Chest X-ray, AP view. Patient: 62 years old, sex M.
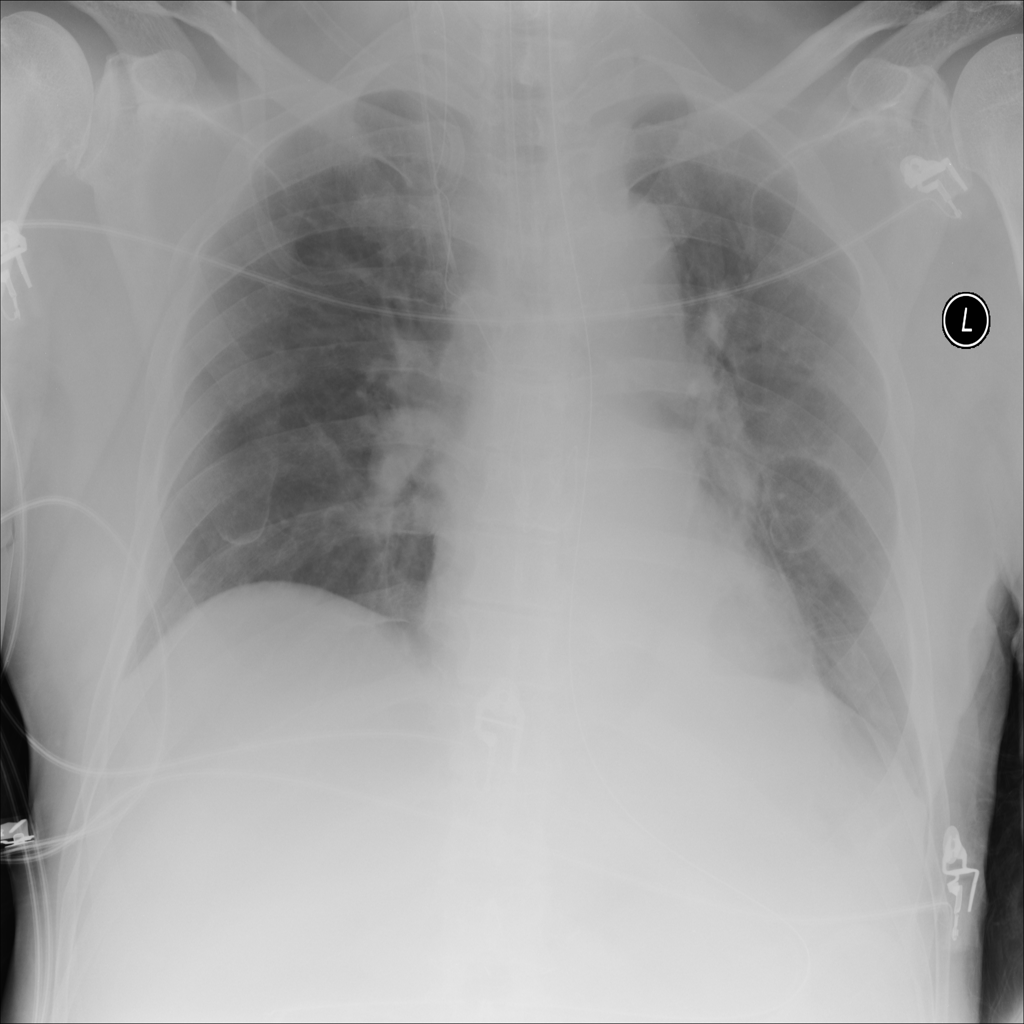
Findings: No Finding